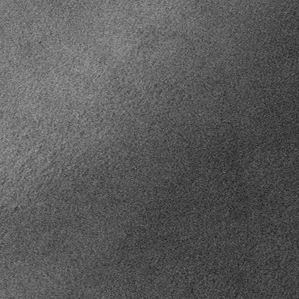
Label: frost